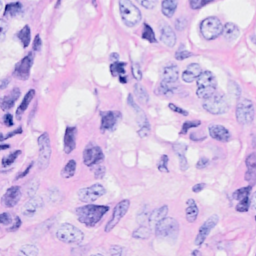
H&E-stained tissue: Breast